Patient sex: F
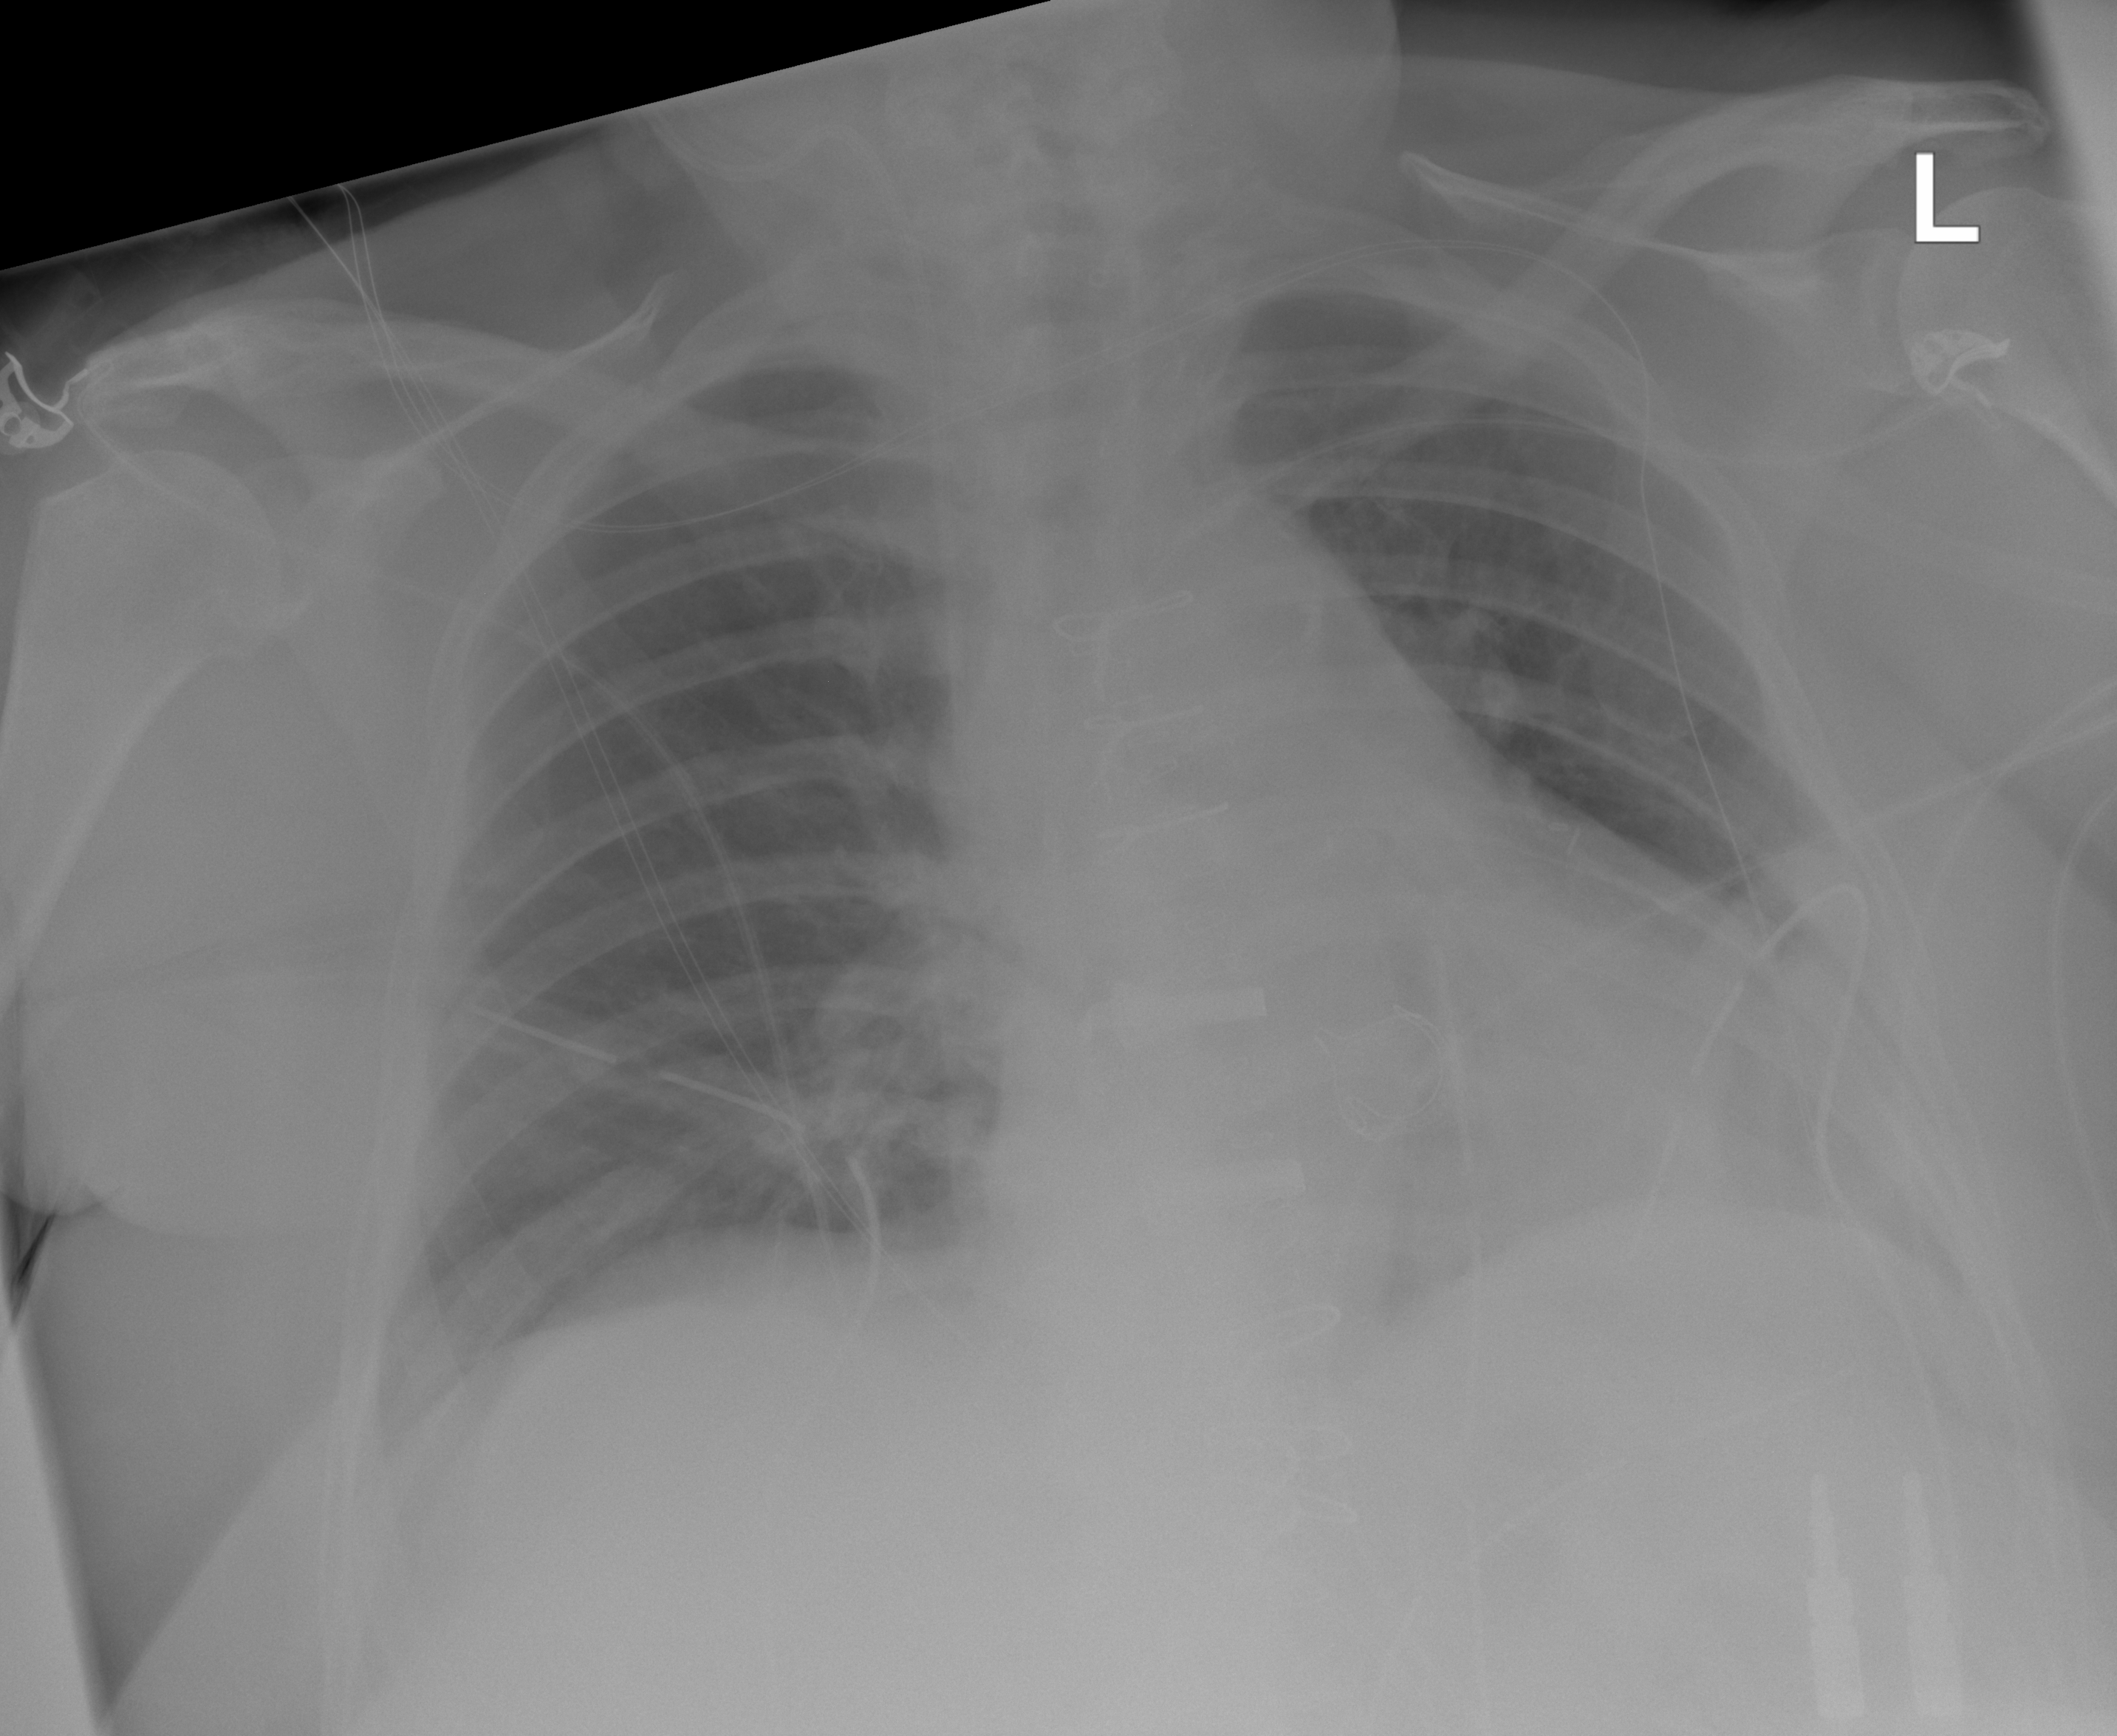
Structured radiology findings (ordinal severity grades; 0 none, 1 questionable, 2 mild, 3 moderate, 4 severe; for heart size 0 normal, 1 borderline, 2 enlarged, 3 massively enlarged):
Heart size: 1
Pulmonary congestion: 0
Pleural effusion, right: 0
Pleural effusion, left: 0
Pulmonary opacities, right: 0
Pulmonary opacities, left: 0
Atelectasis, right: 0
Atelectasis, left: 0